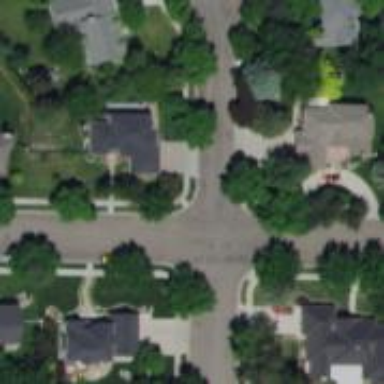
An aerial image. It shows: Residential road.